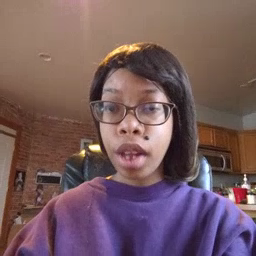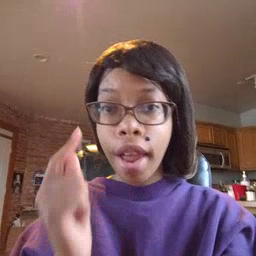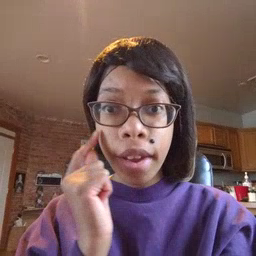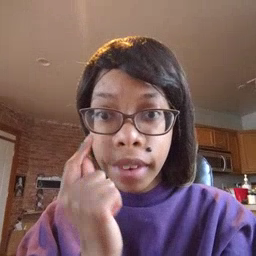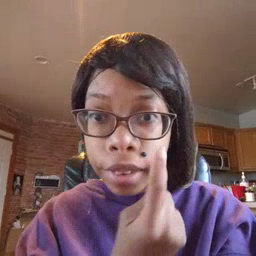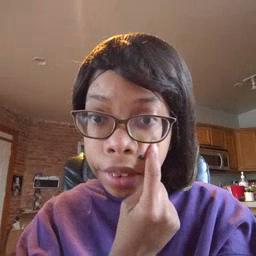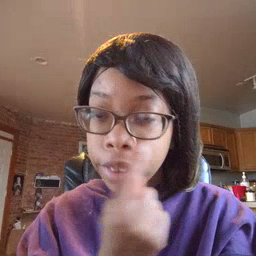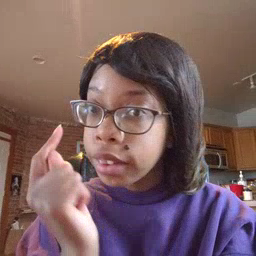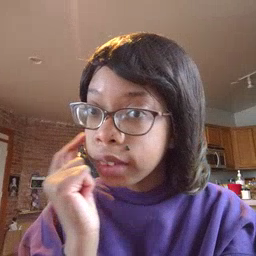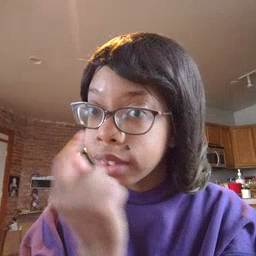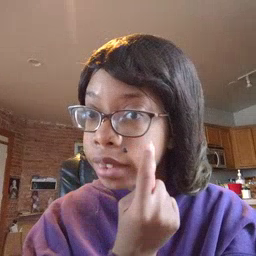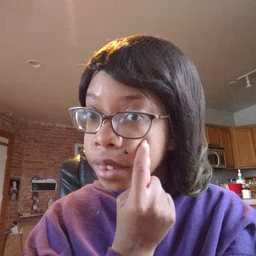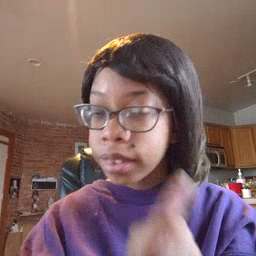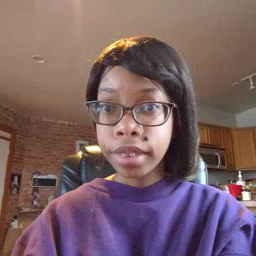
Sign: eye